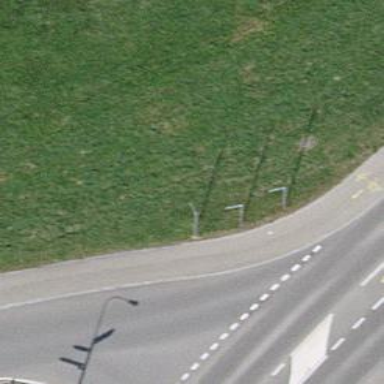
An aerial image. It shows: Flagpole which is man-made.